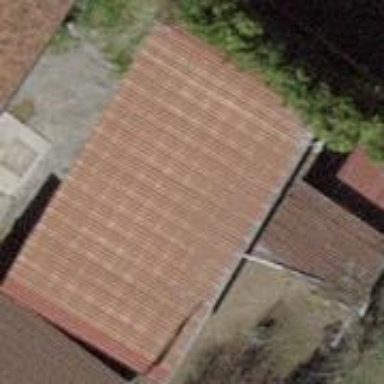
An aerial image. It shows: Shed.